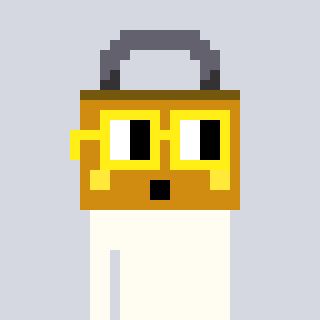
a pixel art character with square yellow glasses, a lock-shaped head and a gunk-colored body on a cool background